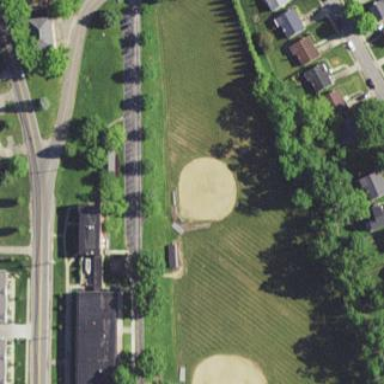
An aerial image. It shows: Baseball pitch for leisure and sports activities.